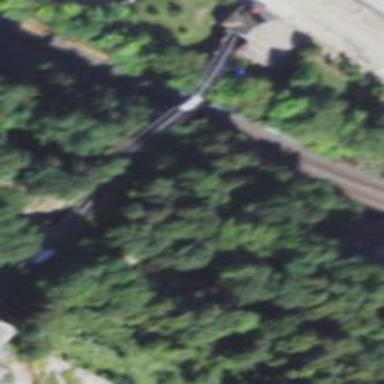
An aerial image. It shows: Funicular railway with 2 tracks.